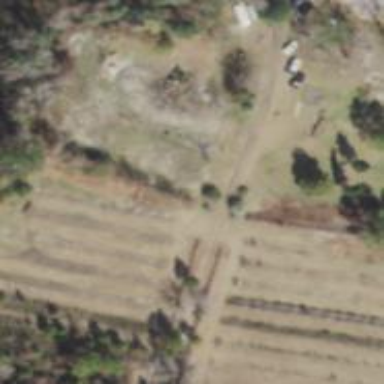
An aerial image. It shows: Plant nursery specializing in trees.